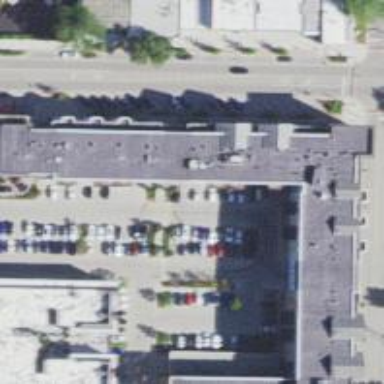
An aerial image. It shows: Parking space is available.